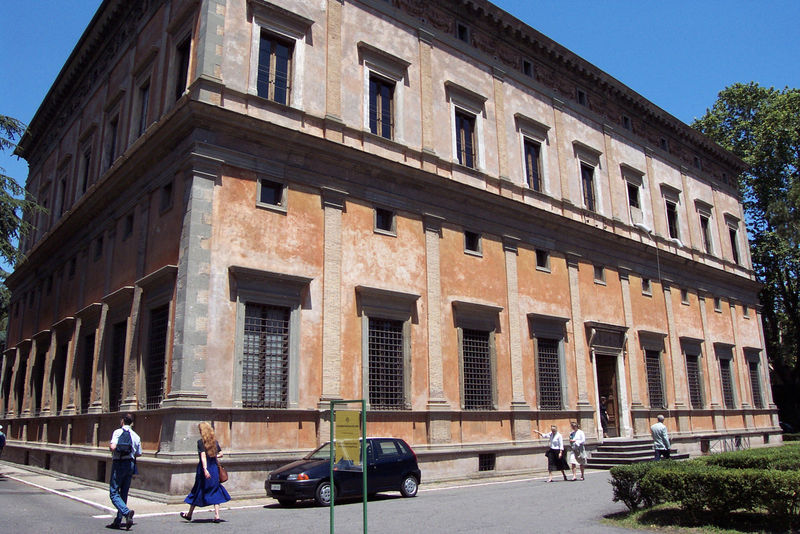
Titel: Villa Farnesina
Künstler: Baldassare Peruzzi
Standort: Rom, Villa Farnesina (EU - I - Latium)
Schlagwörter: baum, blau, himmel, mann, frauen, grün, menschen, fenster, frau, fussgänger, licht, männer, strasse, tür, gebäude, haus, rasen, leute, wand, architektur, stein, herr, gehen, gitter, locken, ecke, fassade, italien, giebel, hecke, türe, auto, treppe, weib, stufen, tor, foto, rothaarig, eingang, schild, palast, palazzo, gehweg, tasche, sims, rotblond, vergittert, konsole, rucksack, touristen, geböude, blaues kleid, fiat, schild blau, primo